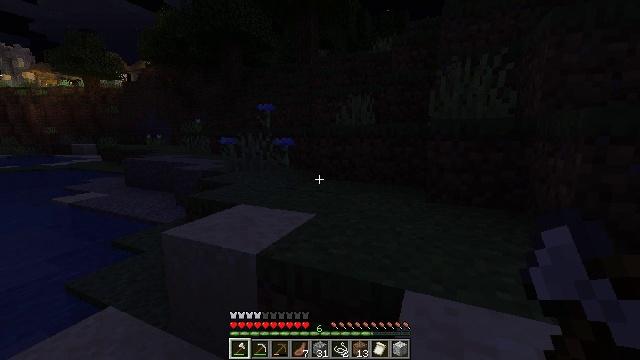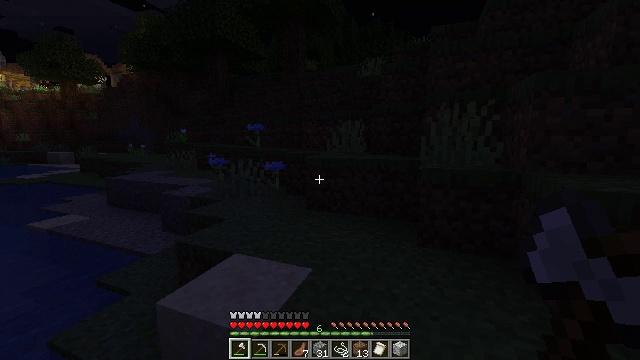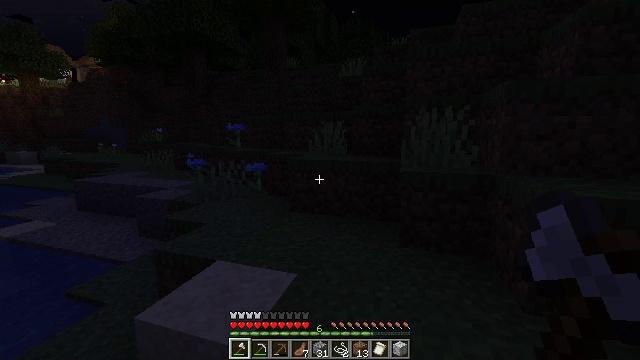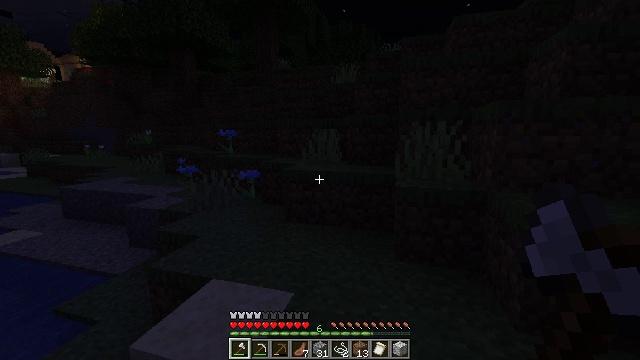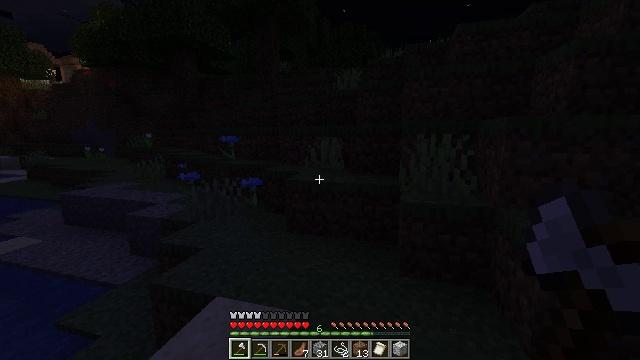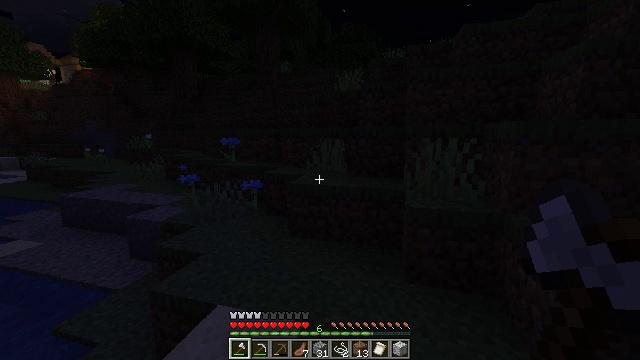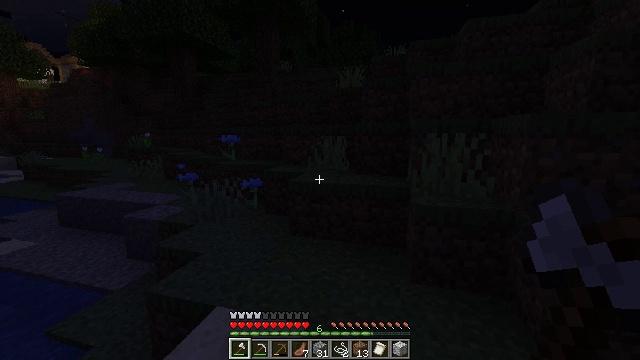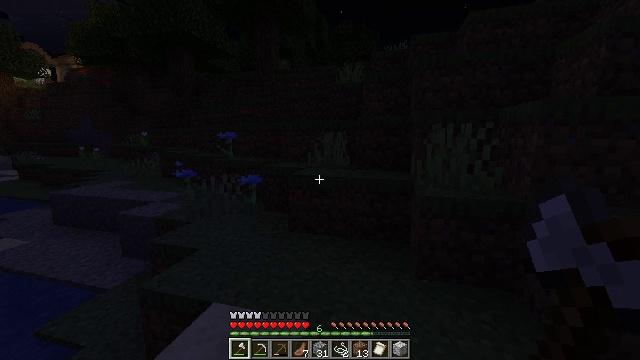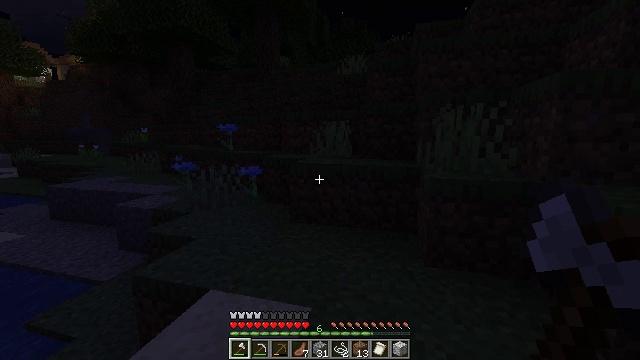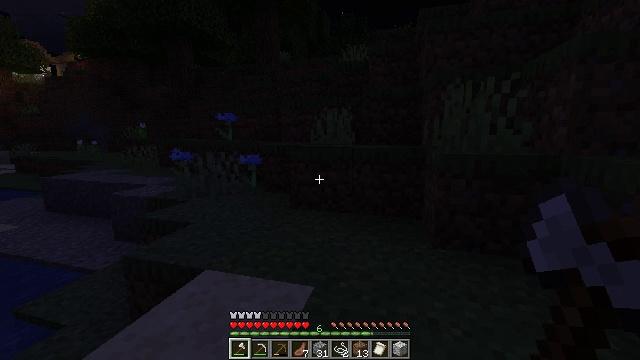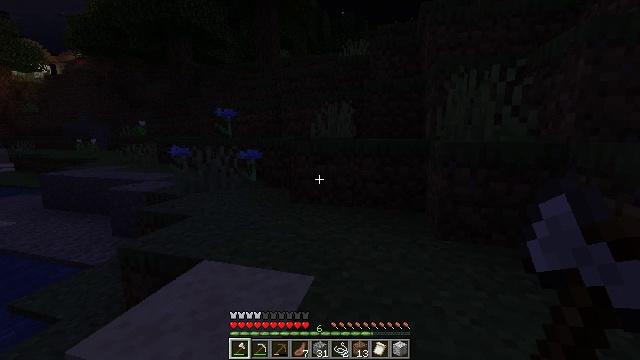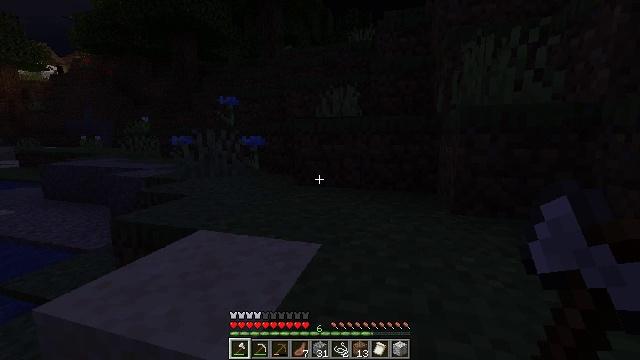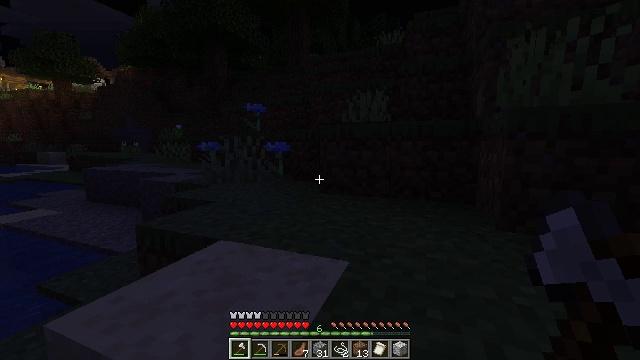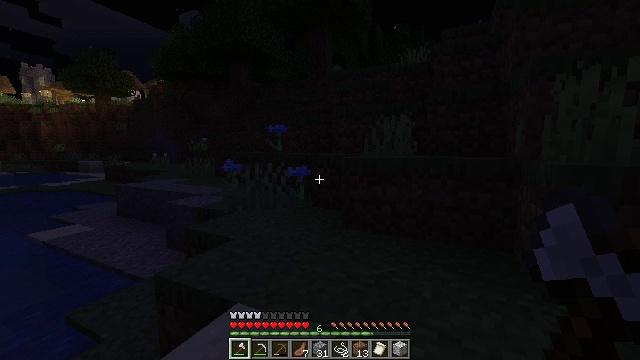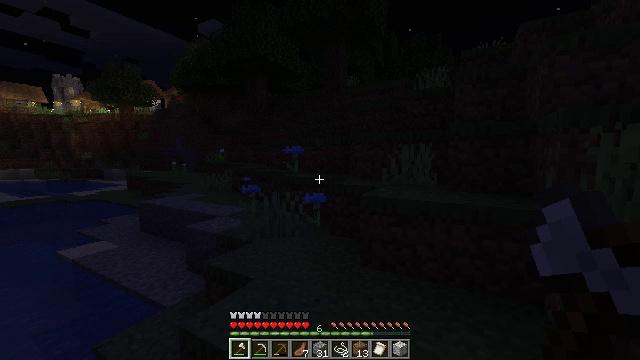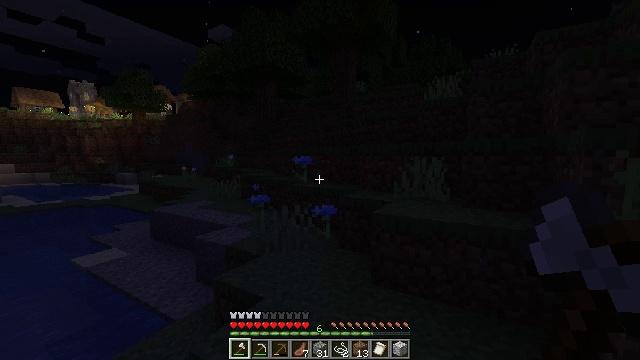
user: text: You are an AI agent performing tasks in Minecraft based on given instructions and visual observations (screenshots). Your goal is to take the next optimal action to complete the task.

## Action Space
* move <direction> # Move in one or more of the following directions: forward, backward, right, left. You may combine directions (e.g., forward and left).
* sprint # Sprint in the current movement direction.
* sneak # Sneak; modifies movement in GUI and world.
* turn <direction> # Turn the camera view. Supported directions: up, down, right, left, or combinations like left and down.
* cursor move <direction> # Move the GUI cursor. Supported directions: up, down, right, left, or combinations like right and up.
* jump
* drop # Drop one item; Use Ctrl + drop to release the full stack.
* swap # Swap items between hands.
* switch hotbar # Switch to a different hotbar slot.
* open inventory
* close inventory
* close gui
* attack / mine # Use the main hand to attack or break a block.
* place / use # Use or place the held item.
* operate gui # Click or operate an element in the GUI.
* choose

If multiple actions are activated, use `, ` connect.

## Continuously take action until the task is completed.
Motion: motion action
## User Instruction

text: Harvest the purple wall banner by hitting it.
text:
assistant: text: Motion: move forward, turn right, jump
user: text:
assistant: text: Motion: move forward, turn right, jump
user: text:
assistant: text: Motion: move forward, turn right
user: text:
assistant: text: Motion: move forward
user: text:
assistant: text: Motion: move forward
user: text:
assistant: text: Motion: move forward
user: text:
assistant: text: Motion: move forward
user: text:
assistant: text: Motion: move forward
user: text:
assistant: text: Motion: move forward
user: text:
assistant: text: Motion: move forward
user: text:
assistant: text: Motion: move forward, jump
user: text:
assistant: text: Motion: move forward, turn left and up, jump
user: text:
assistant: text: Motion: move forward, turn left and up, jump
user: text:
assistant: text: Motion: move forward, turn left, jump
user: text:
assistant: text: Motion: move forward, turn left, jump
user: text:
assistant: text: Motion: move forward
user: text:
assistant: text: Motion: move forward
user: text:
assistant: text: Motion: move forward
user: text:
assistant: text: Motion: no_op
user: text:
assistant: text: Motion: no_op
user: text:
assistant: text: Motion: no_op
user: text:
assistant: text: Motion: move forward, turn left
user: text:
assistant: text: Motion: move forward, turn left
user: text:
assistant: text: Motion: turn left
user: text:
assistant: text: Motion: move forward, turn left
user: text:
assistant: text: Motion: move forward
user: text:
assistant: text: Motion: move forward
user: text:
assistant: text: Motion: move forward
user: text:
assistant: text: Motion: move forward
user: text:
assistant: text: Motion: move forward